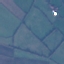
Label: Pasture